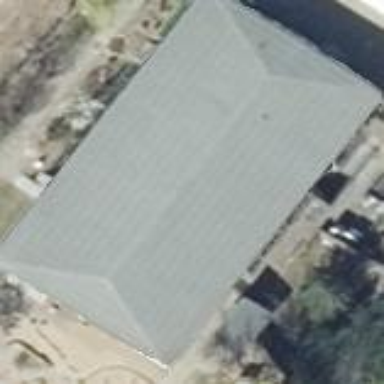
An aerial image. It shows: Kindergarten building.